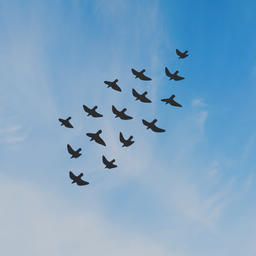
Label: animals